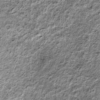
Label: not_dusty